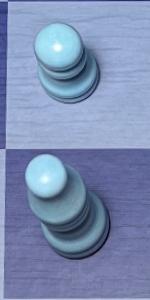
Label: Bishop_White